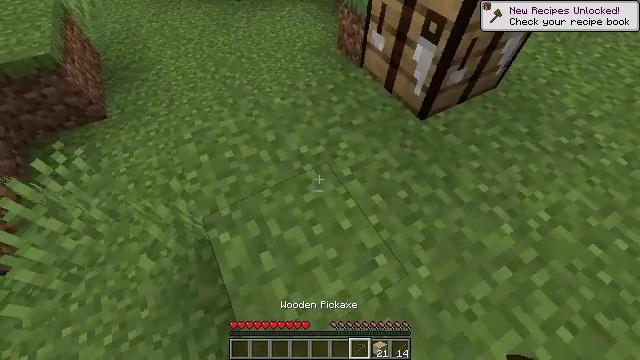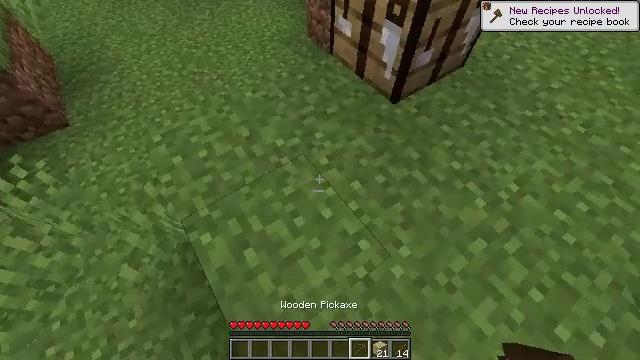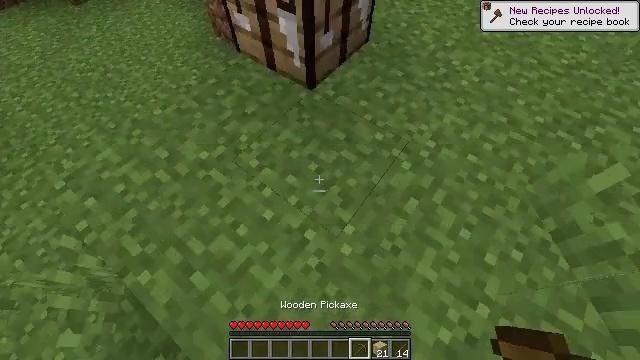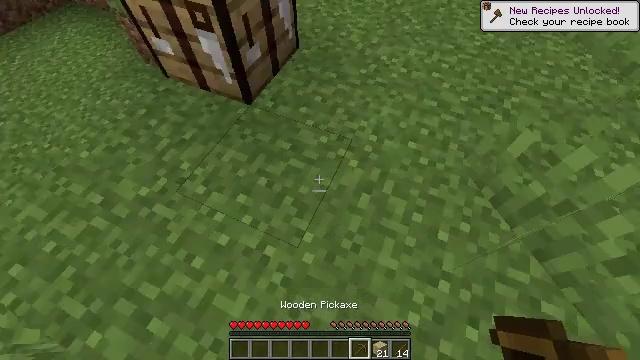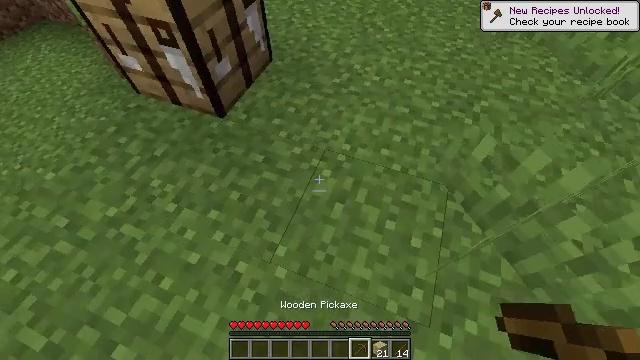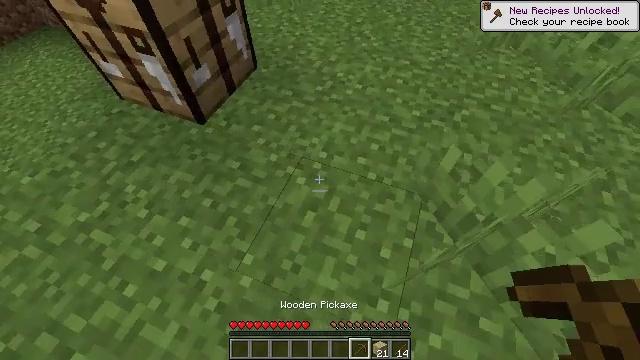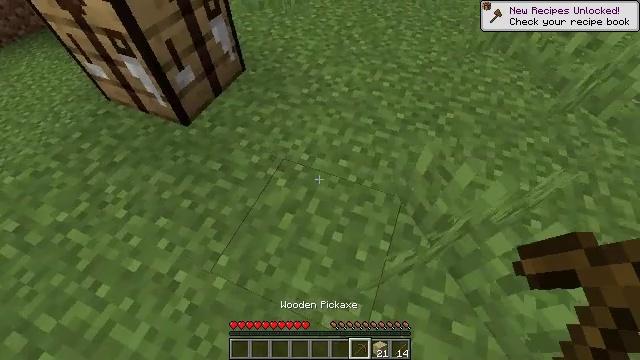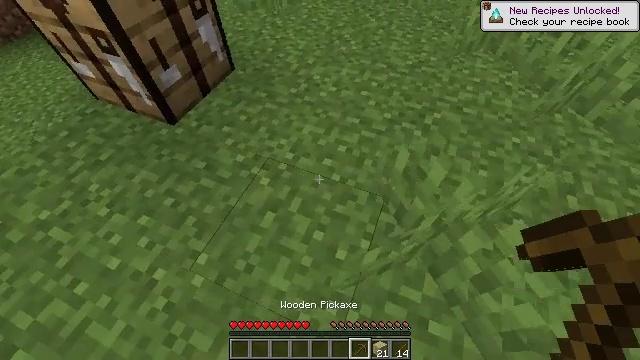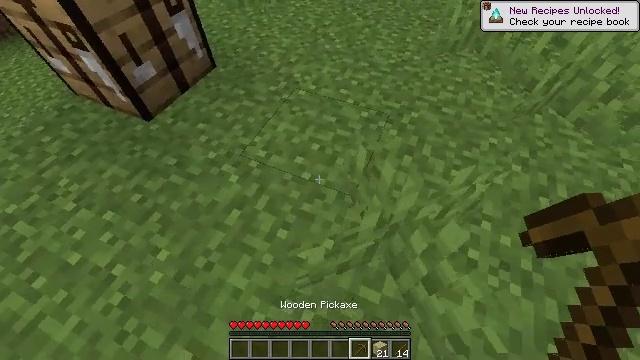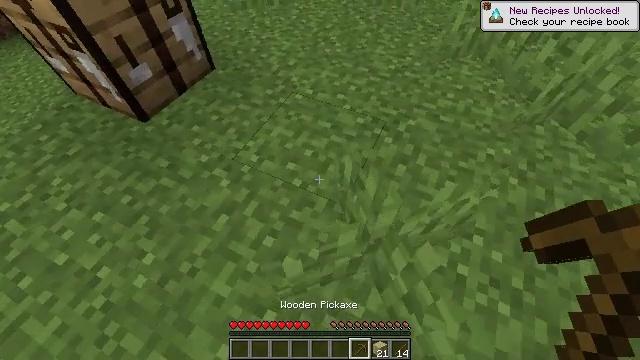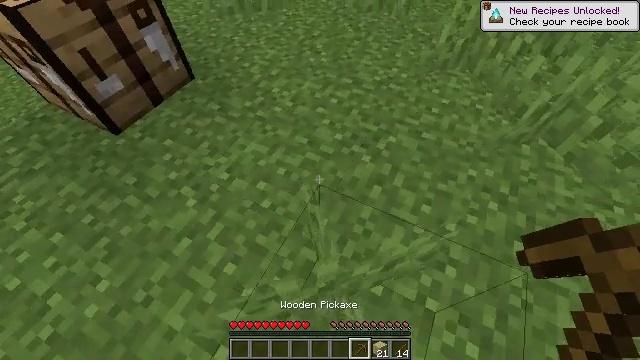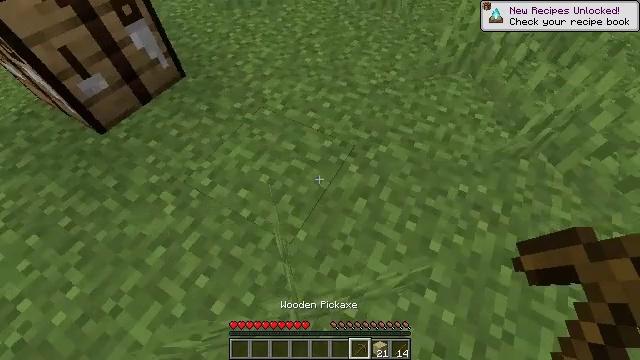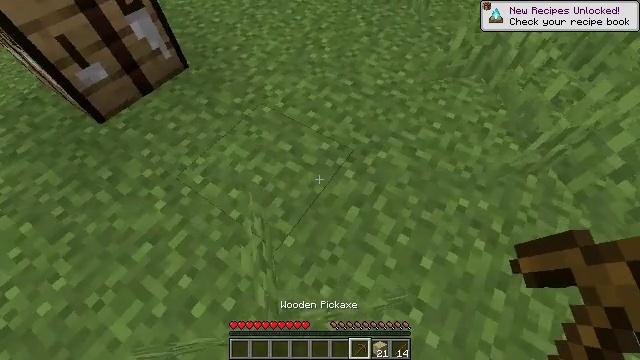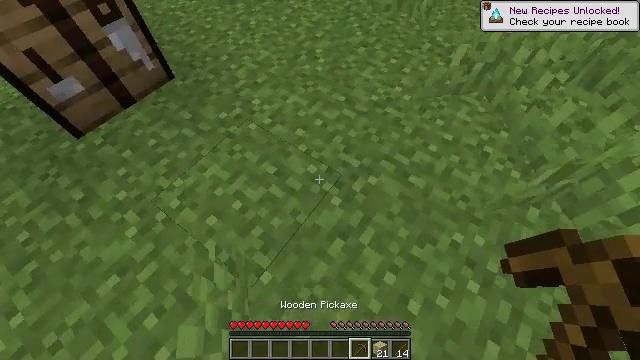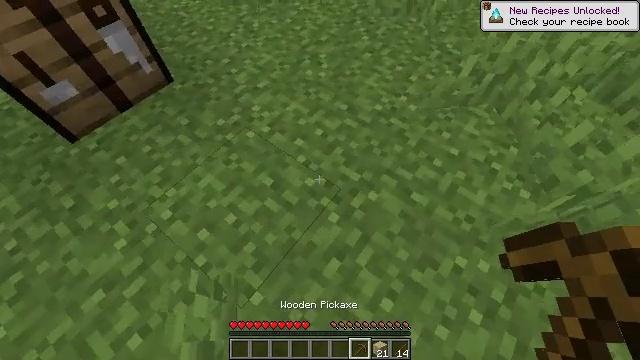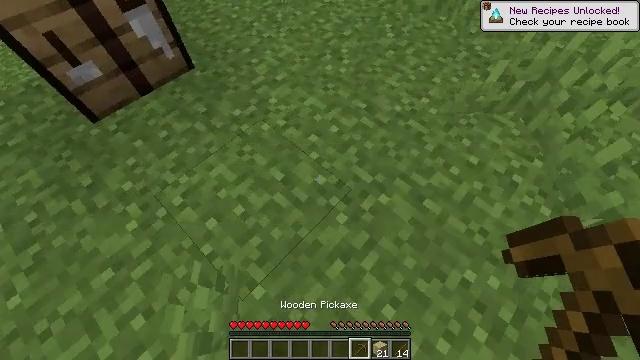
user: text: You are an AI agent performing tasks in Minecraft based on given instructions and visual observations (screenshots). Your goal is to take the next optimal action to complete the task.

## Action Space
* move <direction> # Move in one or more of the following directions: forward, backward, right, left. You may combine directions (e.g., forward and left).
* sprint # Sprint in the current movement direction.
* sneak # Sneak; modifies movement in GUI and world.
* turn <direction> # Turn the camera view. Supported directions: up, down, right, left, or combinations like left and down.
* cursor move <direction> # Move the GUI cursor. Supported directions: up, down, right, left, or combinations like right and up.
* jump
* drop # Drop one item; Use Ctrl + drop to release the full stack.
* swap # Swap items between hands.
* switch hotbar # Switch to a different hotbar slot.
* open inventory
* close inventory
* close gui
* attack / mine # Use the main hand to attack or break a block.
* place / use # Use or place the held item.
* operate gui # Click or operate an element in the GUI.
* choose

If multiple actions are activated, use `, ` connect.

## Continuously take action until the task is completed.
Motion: motion action
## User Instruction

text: Gather grass on the ground.
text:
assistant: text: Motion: move right, turn right and down
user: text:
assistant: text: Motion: move right, turn right and down
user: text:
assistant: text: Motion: move right, turn right and up
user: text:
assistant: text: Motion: move right, turn right and up
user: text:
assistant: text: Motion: move right, turn left and up
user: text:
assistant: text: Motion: move right
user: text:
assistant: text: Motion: move right
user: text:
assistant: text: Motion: move forward and move right, turn left
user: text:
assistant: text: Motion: move forward and move right, turn left
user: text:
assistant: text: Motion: move forward and move right, turn left
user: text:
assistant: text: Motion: move forward and move right, turn left and down
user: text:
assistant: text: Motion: move forward, turn left and down
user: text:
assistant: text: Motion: move forward, turn left
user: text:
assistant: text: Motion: turn left
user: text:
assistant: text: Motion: turn left and down
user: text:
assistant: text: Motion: turn left and down
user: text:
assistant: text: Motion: turn left
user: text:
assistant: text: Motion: turn left
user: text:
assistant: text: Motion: turn left and down
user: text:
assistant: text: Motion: turn left and down
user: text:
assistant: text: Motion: turn left and down, attack / mine
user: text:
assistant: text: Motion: turn left and down, attack / mine
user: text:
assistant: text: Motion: turn left and down, attack / mine
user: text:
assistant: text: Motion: turn left, attack / mine
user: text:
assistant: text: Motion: turn up, attack / mine
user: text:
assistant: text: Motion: turn right and up, attack / mine
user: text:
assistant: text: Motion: turn right and up, attack / mine
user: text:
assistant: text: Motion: turn right and up, attack / mine
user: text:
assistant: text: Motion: attack / mine
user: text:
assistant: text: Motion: move forward, attack / mine